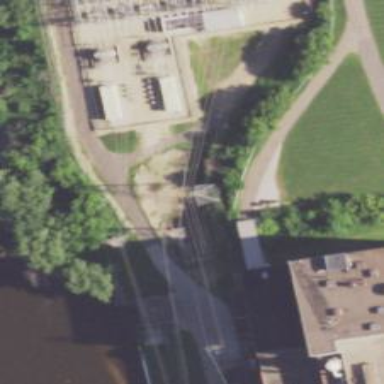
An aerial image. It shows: Lattice structure tower used for power transmission.